Question: I have a bunch of png's ripped from github, that look kind of like this:

All have a width of 912, but the heights vary.
I'm trying to convert them all to a nice readable A4 pdf, using:
'''
convert -page A4 *.png -format pdf file.pdf
'''
I can get them all into the pdf, but can't get the results quite right:
- -
How do I get them on the top of the page (centered, or left-justified with a bit of margin), and bonus points for splitting them?
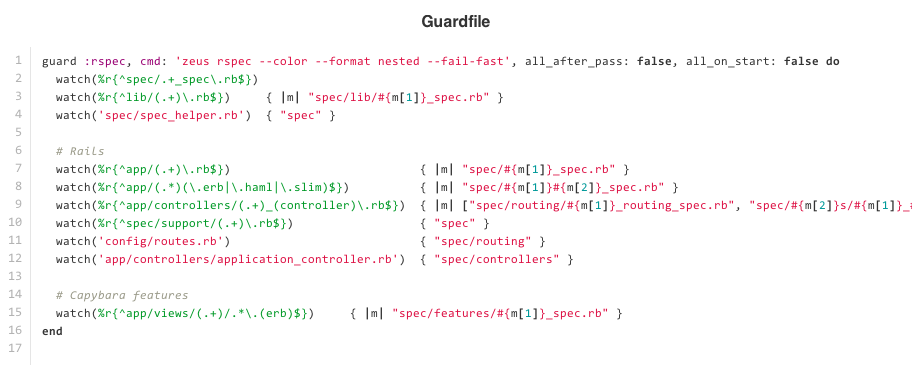
Answer: ImageMagick adds pictures to a PDF at the bottom left corner. It is possible to set an offset to push it up to the top of the page. Here is your code modified to work with your example png:
'''
convert -page A4+0+593 example.png -format pdf file.pdf
'''
However, the vertical offset (593px here) needs to be in relation to the height of each png. You can find the height of the file (using 'identify xyz.png') and subtract it from 842 (the height of the A4 PDF). That will give you the necessary vertical offset for each file.
The complication for you is that your pngs are 912px wide and the A4 pdf is only 595px wide, so your png is being proportionally reduced in order to fit. You can use ImageMagick to reduce the image proportionately to 595px wide (using 'convert example.png -resize 595x595 reducedExample.png'). Then find the new height of the reduced png, subtract that from 842, and use that number as the offset.
This helps you solve your second problem. Once you've established the height of your reduced png, you'll know if it is too tall for a page. Anything taller than 842px (or less if you include margins) will need to be chopped to fit the page using the '-chop' operator (see <URL>.